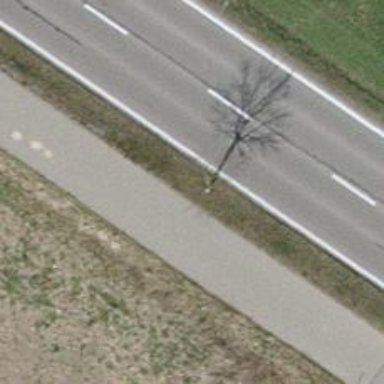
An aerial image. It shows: Urban area featuring tree as natural element.